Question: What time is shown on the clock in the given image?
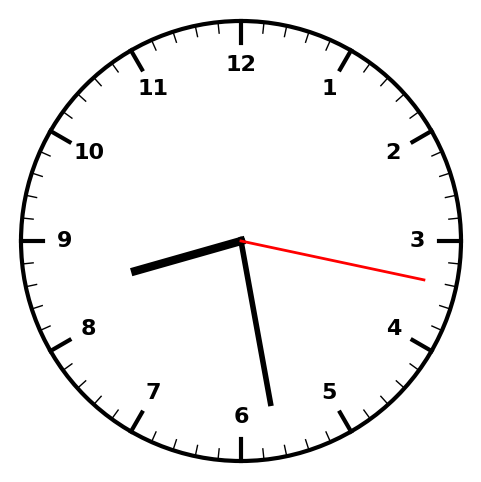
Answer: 08:28:17